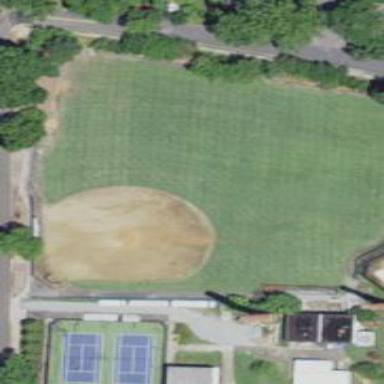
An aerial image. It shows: Fenced pitch used for baseball or softball.